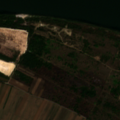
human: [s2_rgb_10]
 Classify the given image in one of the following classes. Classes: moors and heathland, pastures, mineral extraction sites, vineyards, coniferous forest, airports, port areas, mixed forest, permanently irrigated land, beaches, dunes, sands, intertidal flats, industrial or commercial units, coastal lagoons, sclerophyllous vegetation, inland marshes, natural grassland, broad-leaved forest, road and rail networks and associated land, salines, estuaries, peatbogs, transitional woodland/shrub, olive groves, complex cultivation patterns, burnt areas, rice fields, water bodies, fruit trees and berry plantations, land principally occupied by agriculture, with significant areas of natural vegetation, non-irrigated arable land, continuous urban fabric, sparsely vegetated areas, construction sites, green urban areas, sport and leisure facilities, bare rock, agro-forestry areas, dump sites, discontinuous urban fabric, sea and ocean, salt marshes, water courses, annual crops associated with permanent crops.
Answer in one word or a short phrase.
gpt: mineral extraction sites, non-irrigated arable land, land principally occupied by agriculture, with significant areas of natural vegetation, transitional woodland/shrub, water courses